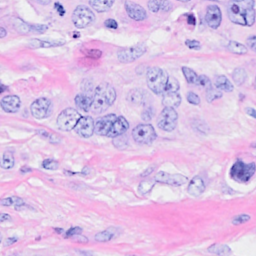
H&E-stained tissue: Breast